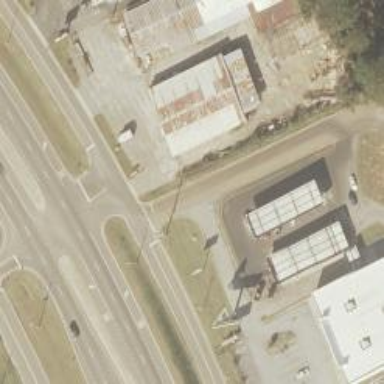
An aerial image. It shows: Retail building.